Field crop: maize
Growth stage: 2
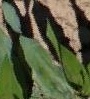
Species: maize